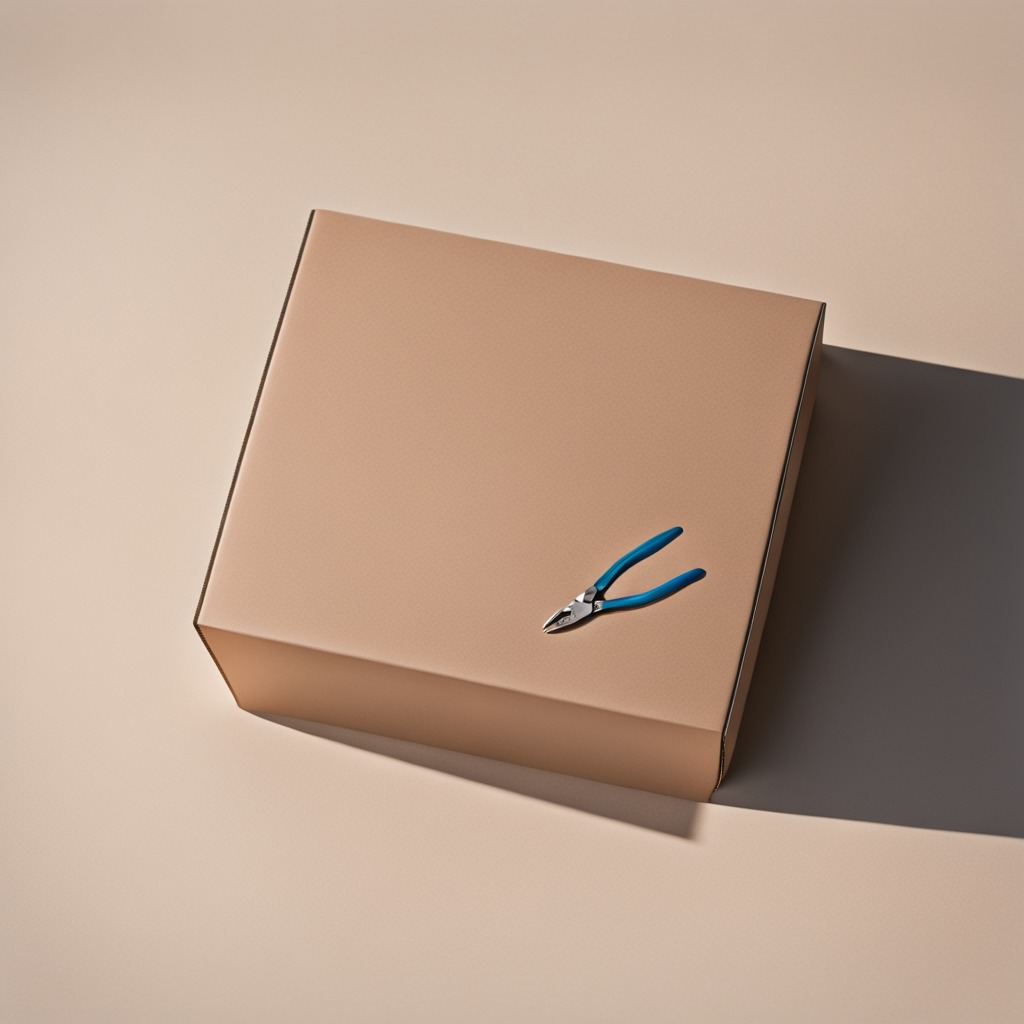
A plier is lying on the cardboard box surface in an outdoor workshop during daytime bright natural light soft shadows slightly creased but